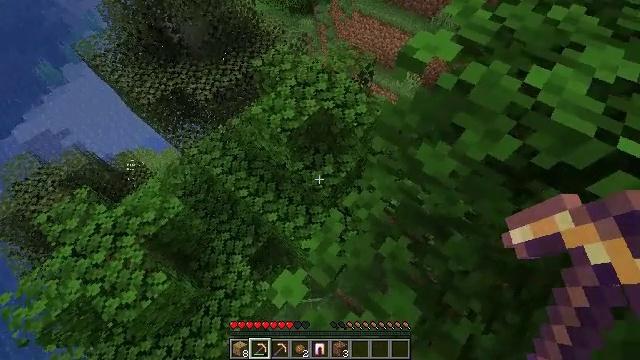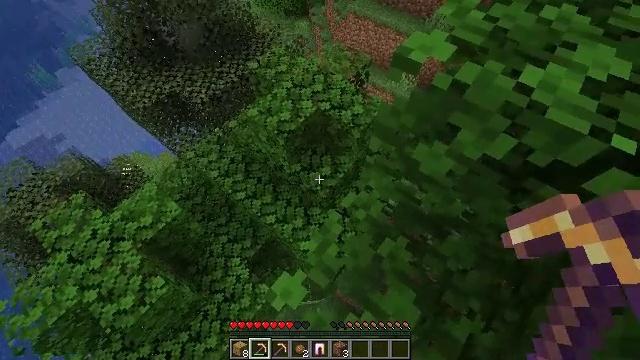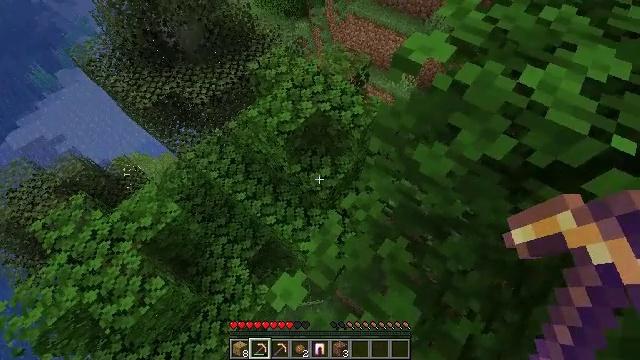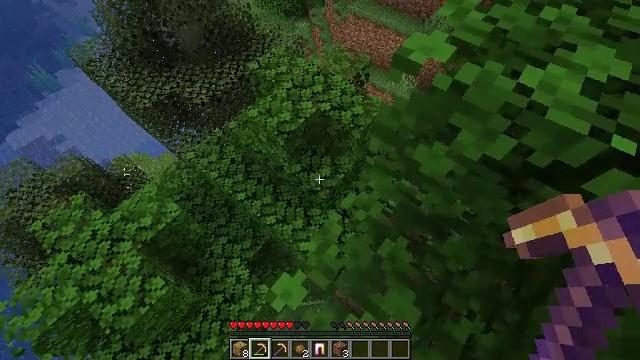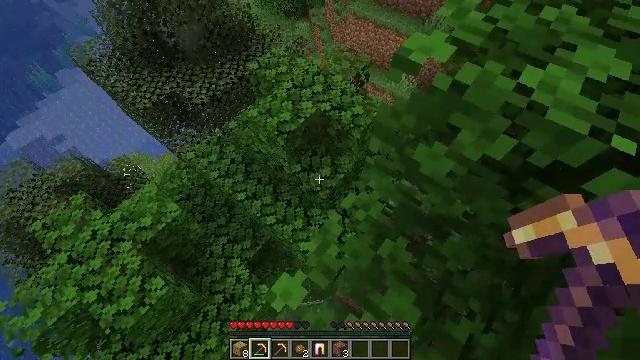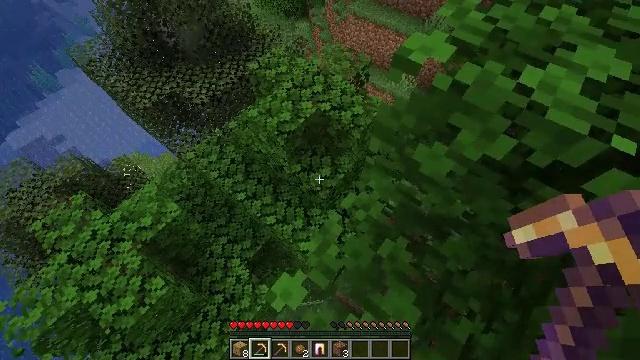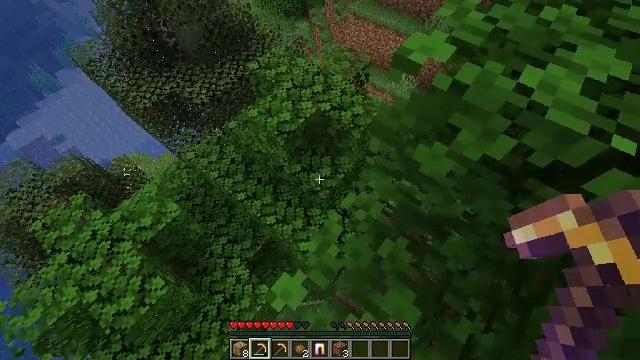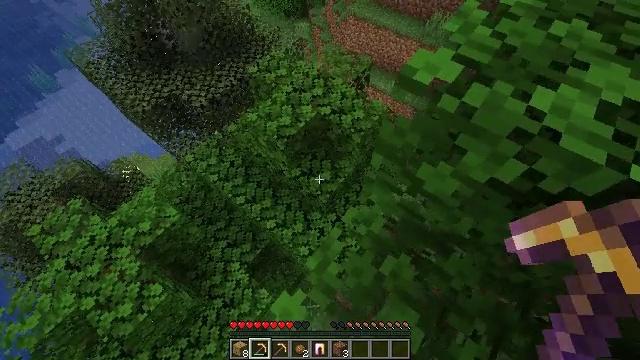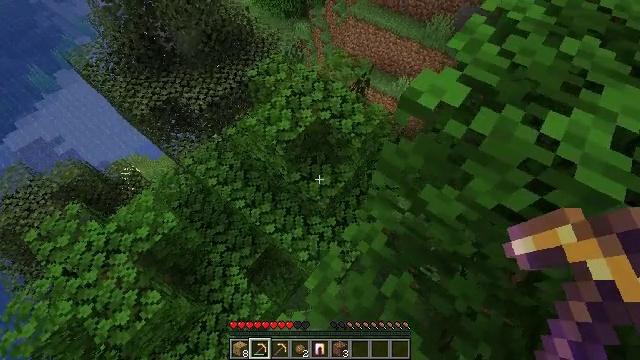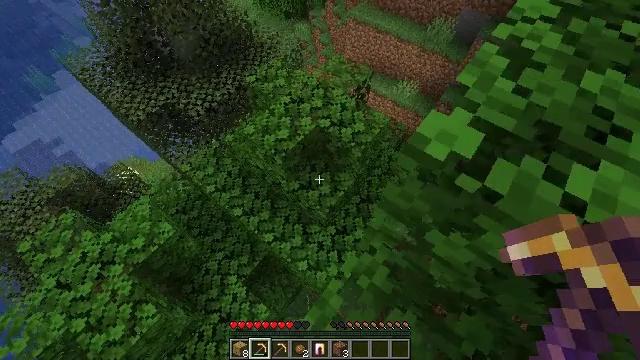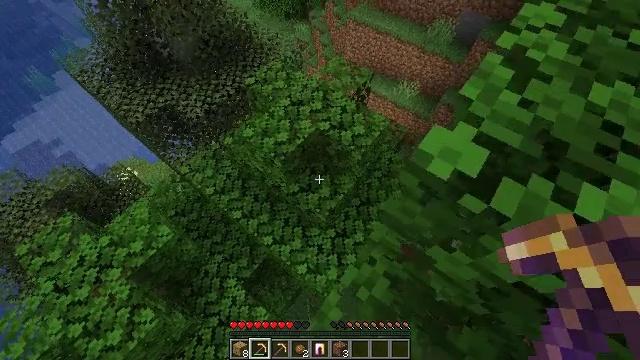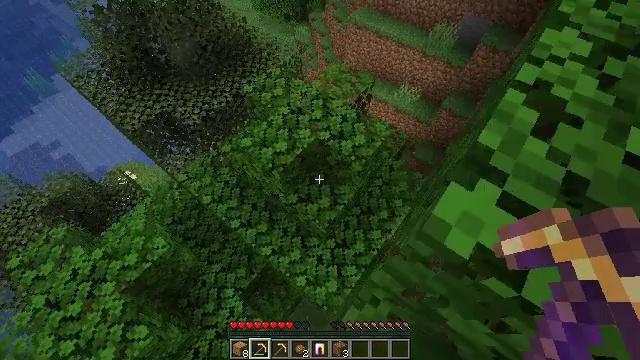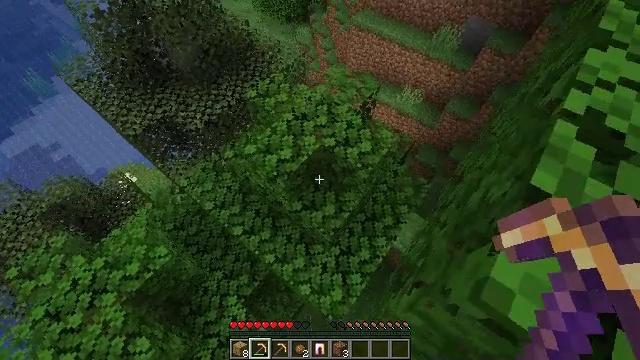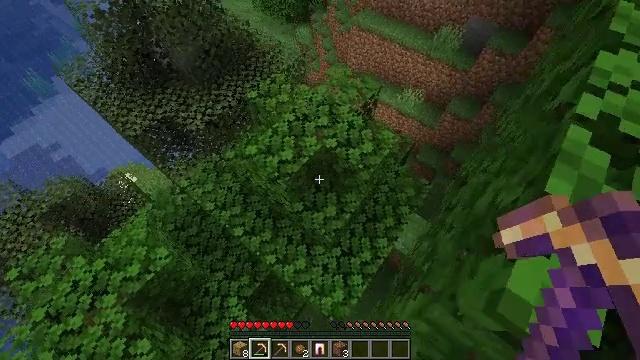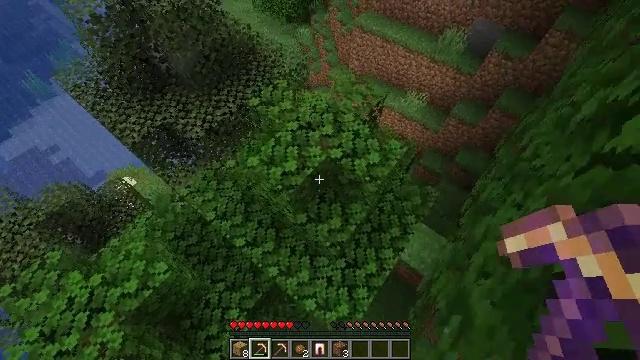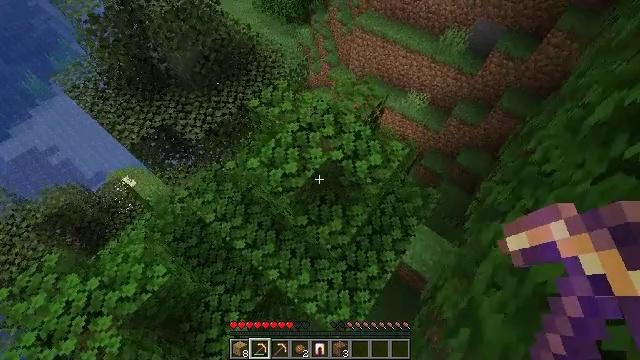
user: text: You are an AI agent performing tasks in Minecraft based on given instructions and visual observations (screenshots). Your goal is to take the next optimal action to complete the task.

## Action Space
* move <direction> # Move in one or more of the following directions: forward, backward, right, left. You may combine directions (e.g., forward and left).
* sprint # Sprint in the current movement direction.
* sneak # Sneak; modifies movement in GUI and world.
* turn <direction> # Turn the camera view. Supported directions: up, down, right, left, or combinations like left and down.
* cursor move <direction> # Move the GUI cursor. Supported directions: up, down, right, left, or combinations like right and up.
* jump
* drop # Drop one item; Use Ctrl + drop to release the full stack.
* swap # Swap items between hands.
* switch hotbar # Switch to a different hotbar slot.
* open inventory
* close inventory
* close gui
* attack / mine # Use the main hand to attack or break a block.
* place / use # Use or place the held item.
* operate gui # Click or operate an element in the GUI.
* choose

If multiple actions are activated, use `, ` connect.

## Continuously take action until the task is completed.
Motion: motion action
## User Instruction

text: Break the cobblestone to create a path.
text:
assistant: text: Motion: turn right
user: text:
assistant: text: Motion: no_op
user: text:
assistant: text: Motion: no_op
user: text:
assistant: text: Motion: no_op
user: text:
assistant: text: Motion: no_op
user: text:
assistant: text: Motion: no_op
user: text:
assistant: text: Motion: move forward
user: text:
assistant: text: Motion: move forward
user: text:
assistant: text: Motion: move forward
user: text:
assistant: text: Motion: move forward
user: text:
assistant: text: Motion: move forward
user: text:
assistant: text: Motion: move forward
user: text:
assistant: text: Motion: move forward
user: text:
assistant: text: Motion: move forward
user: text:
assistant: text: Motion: move forward
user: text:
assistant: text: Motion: move forward
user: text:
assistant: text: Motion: move forward
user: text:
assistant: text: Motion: move forward
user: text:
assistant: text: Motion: move forward
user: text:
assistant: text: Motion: move forward
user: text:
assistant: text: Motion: move forward
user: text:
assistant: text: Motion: turn left
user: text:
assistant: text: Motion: turn left and up
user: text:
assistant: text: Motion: turn left and up
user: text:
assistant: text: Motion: turn left and up
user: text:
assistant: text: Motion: turn left and up
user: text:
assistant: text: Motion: turn left
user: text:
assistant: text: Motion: turn left
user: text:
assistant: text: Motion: no_op
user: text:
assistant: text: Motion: no_op